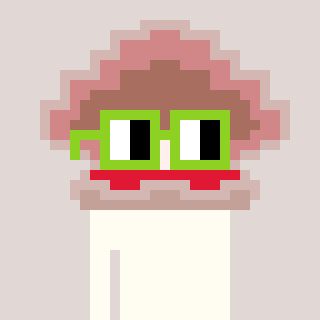
a pixel art character with square light green glasses, a oyster-shaped head and a grayscale-colored body on a warm background